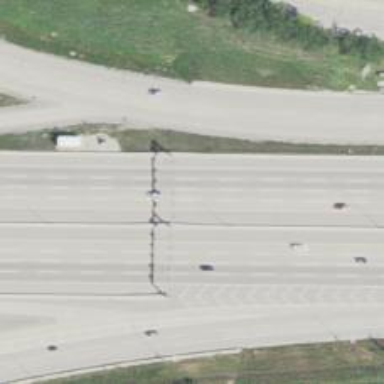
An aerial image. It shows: Toll gantry on the road.